Field crop: maize
Growth stage: 2
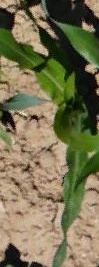
Species: maize